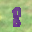
Label: 8